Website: macys
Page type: delivery-shipping
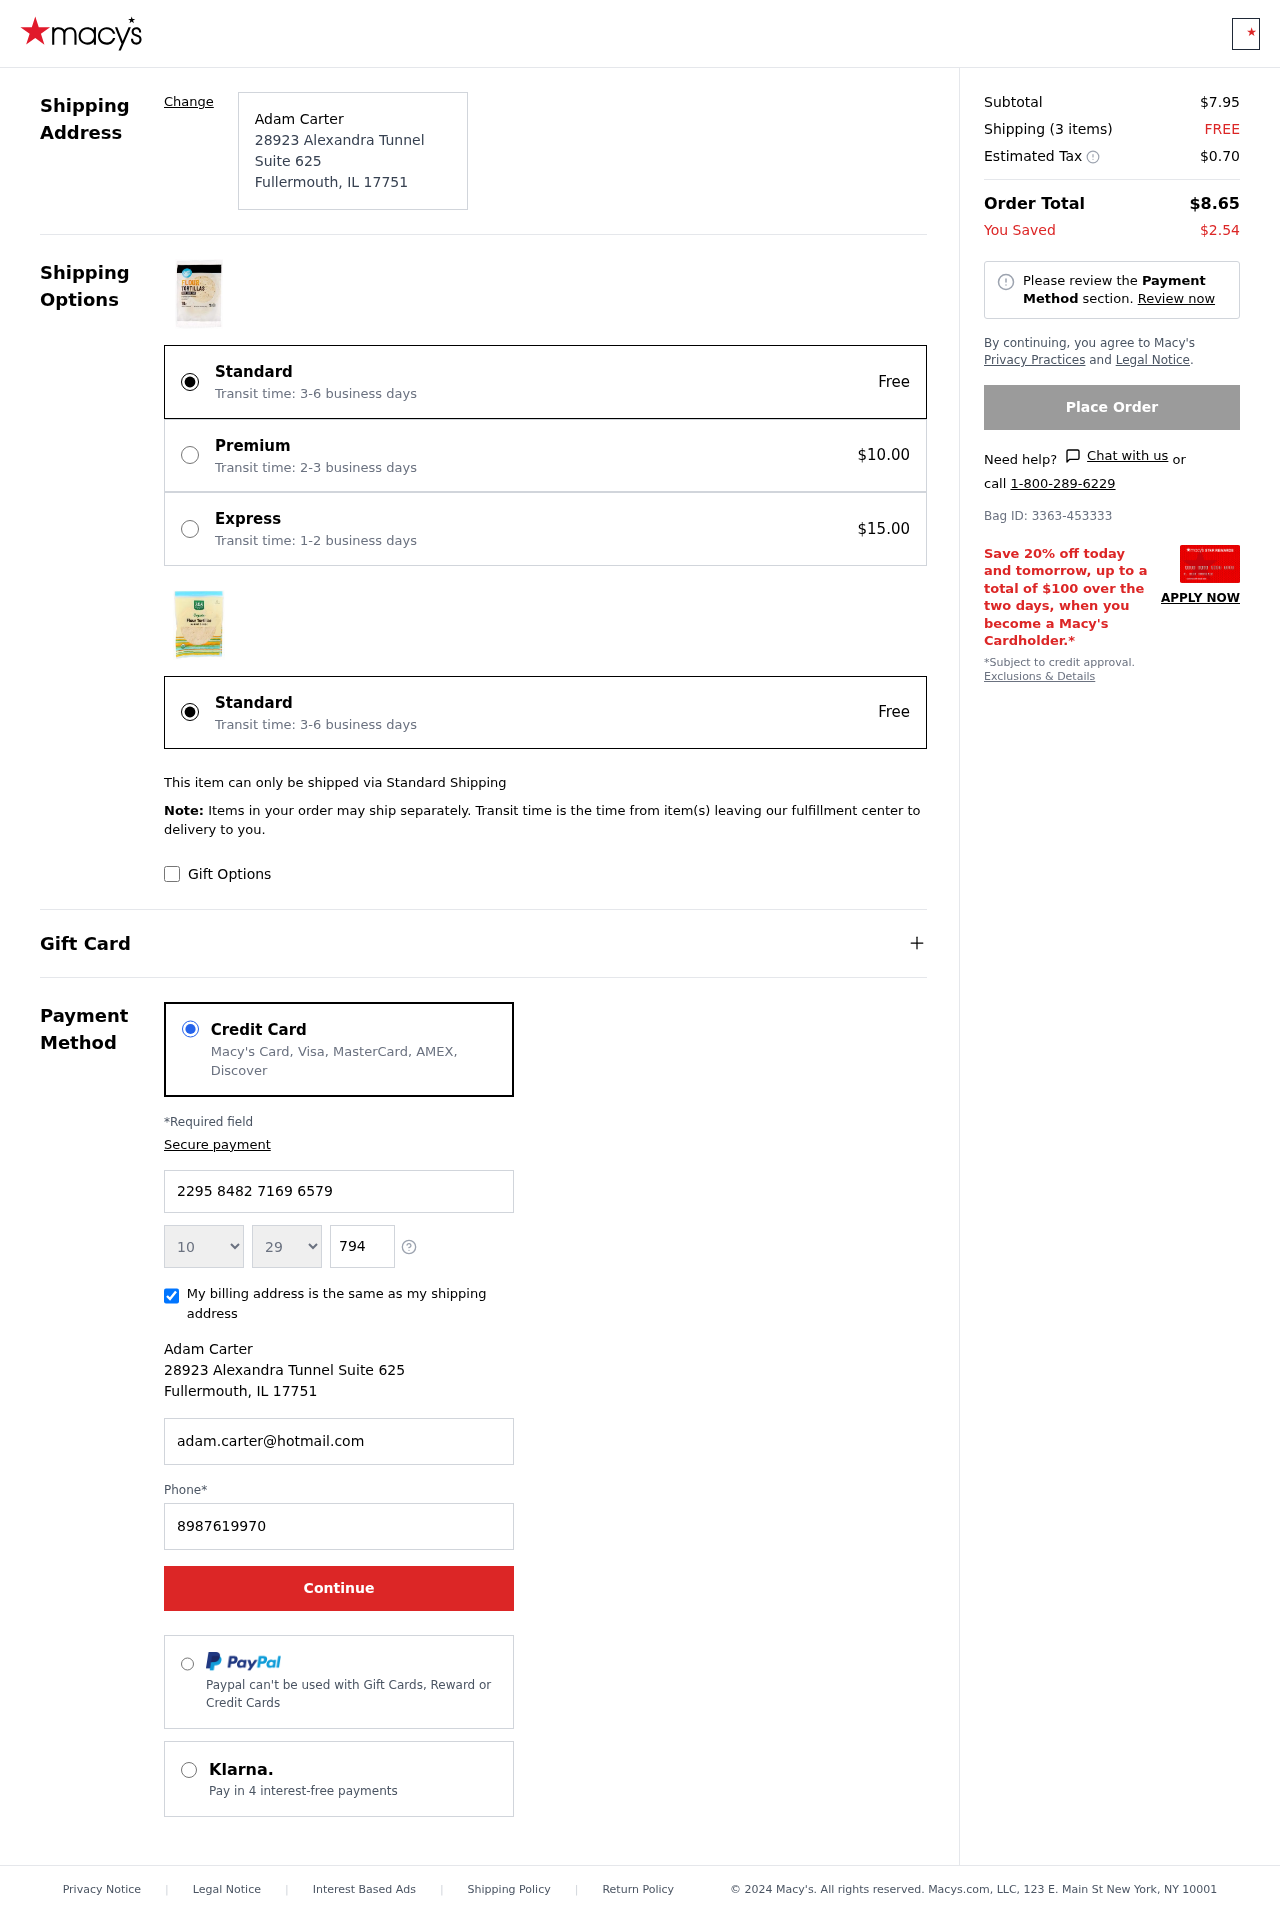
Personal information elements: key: PII_CARD_EXPIRY_MONTH
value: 10
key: PII_CARD_EXPIRY_YEAR
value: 29
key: PII_CITY
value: Fullermouth
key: PII_CITY_STATE_ZIP
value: Fullermouth, IL 17751
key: PII_FULLNAME
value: Adam Carter
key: PII_POSTCODE
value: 17751
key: PII_STATE_ABBR
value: IL
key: PII_STREET
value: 28923 Alexandra Tunnel Suite 625
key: PII_CARD_NUMBER
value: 2295 8482 7169 6579
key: PII_CARD_CVV
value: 794
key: PII_EMAIL
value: adam.carter@hotmail.com
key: PII_PHONE
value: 8987619970
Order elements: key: ORDER_SUBTOTAL
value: $7.95
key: ORDER_NUM_ITEMS
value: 3
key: ORDER_SHIPPING_COST
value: FREE
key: ORDER_TAX
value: $0.70
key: ORDER_TOTAL
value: $8.65
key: ORDER_SAVINGS
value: $2.54
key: ORDER_BAG_ID
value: Bag ID: 3363-453333